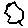
Label: hexagon